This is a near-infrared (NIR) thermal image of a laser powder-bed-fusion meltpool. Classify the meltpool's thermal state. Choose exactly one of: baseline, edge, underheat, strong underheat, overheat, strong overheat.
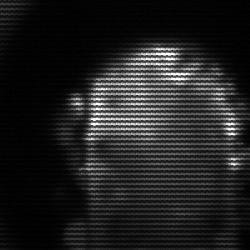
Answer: baseline